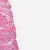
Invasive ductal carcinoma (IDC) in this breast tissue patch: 0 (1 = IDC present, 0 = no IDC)